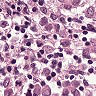
Metastatic tissue present: yes